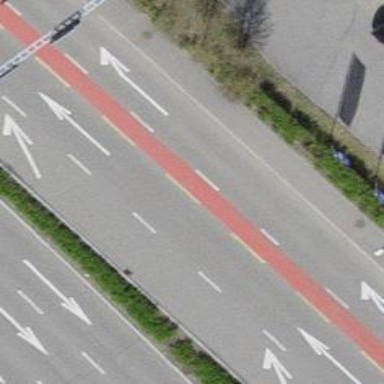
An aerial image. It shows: Primary road with asphalt surface and designated cycle lane.